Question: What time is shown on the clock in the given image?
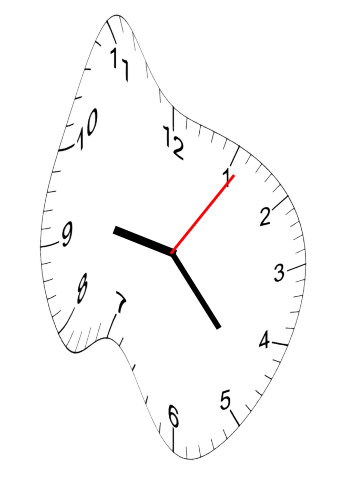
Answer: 09:23:06